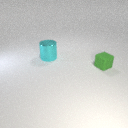
small green rubber cube in front of large cyan metal cylinder